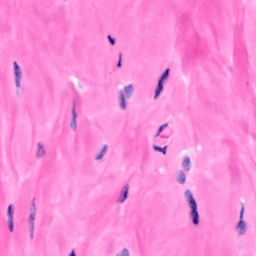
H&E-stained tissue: Breast